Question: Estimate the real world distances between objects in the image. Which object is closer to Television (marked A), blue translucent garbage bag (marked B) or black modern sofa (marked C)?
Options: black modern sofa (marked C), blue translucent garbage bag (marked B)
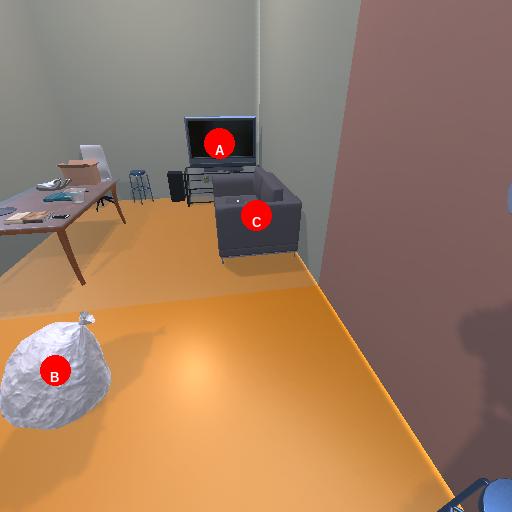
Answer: black modern sofa (marked C)